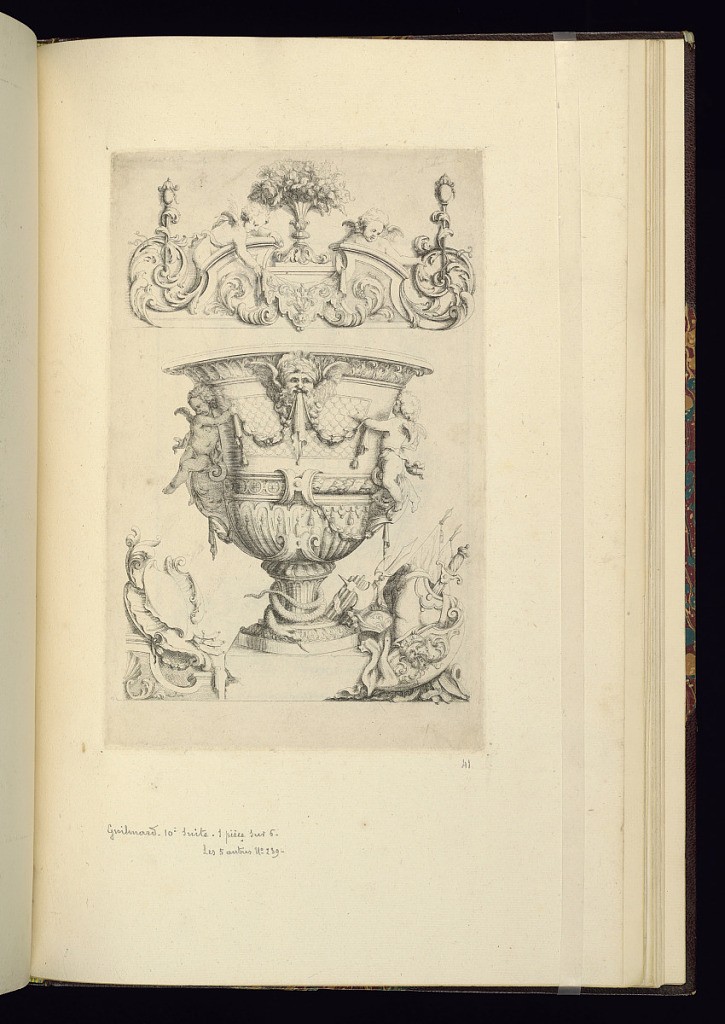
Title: Vase and Ornament Designs
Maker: Jean-Bernard Turreau, French, 1672 - 1731
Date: early 18th century
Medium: Etching on laid paper
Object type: Print
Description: Vase design with different molding options, an ornament design above, cartouche to the left, and military trophy to the right. The designs feature grotesque motifs including putti, mascarons (masks), shells, scrolling leaves (rinceaux), foliate scrolls, festoons of leaves, a snake, wings, scale pattern, draped textile, tassels, fluting, gadrooning, leaf and ribbon molding, rosettes, fleurons, cartouches, suit of armor, sword, spears with flags, and a shield.